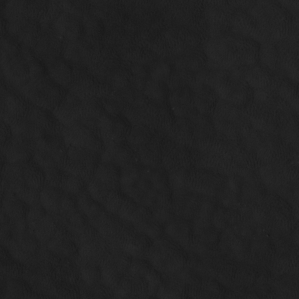
Label: non_frost